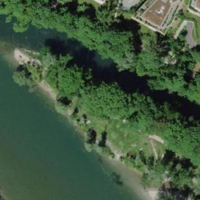
EUNIS habitat code: 53
Species observed at this site:
Lapsana communis
Sisymbrium officinale